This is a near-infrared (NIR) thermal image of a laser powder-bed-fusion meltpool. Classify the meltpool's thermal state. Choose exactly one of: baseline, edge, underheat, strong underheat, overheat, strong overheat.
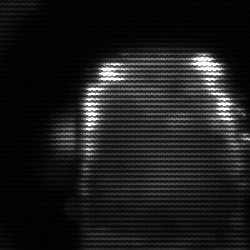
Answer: baseline